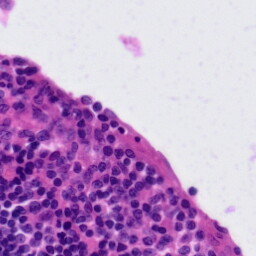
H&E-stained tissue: Tonsil